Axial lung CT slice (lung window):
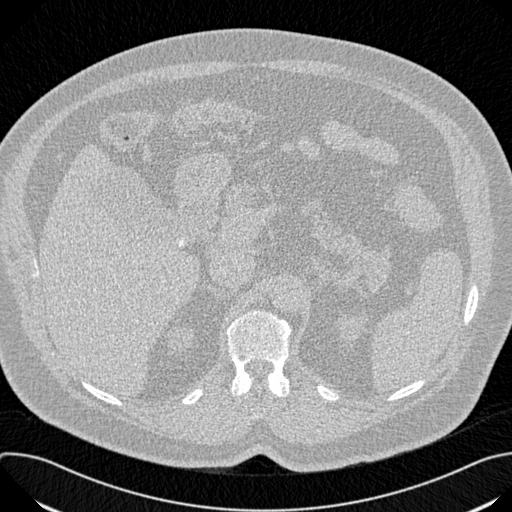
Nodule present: no